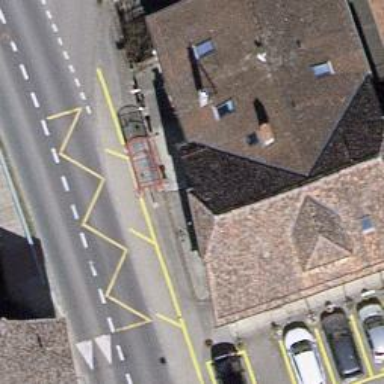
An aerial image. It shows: Bus stop with platform for public transport.